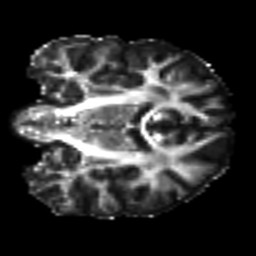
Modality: FA
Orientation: coronal
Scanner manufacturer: siemens
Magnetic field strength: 3 T
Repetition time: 7.8 s
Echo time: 0.09 s